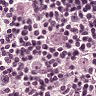
Metastatic tissue present: yes